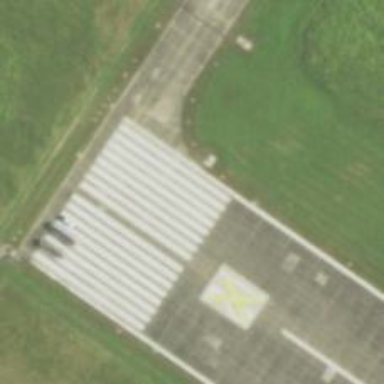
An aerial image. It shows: Runway at airport.